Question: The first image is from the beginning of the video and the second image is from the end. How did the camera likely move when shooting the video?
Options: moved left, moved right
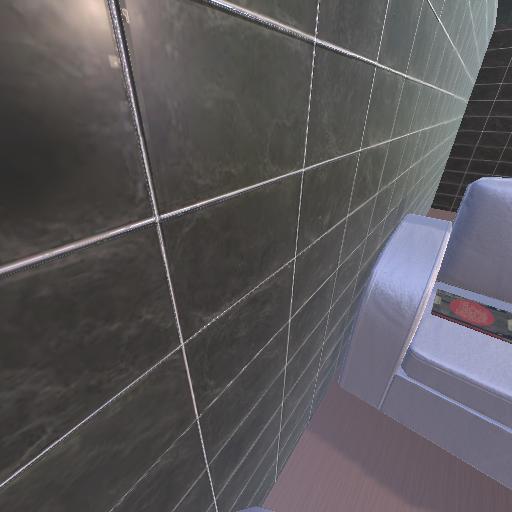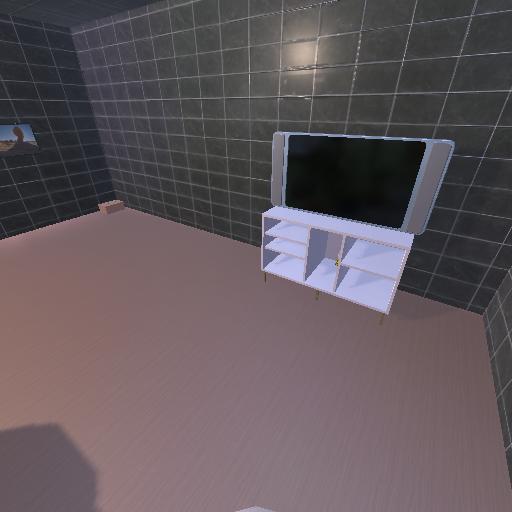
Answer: moved left